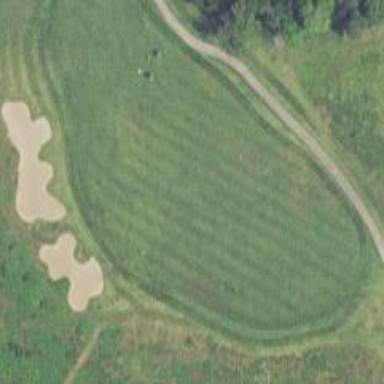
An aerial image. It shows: View of golf hole.